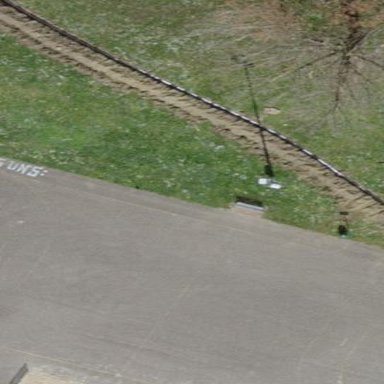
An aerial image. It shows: Asphalt track used for handball located in leisure land area.